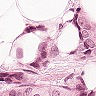
Metastatic tissue present: yes